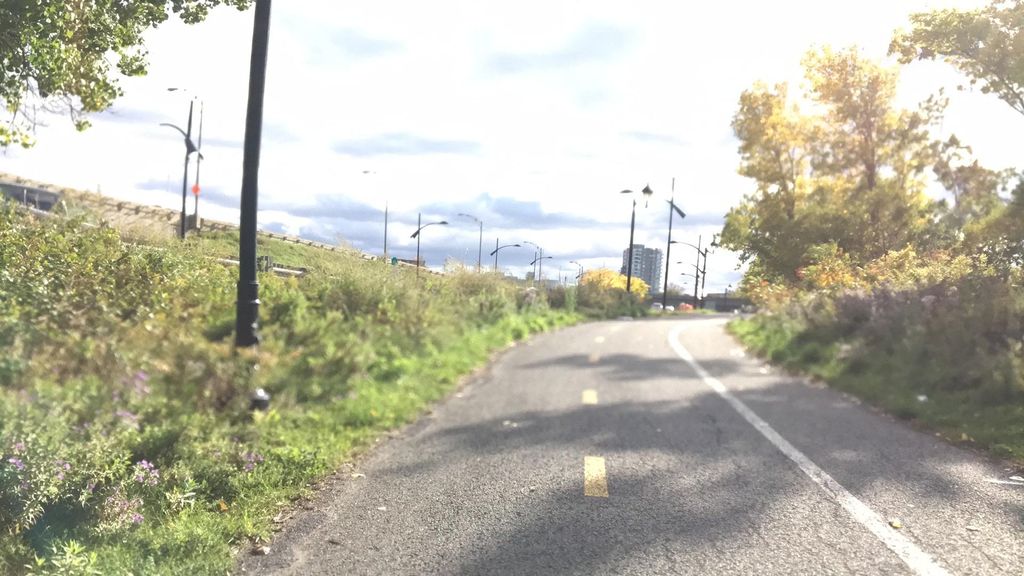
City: montreal